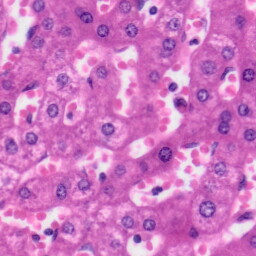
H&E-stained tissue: Liver